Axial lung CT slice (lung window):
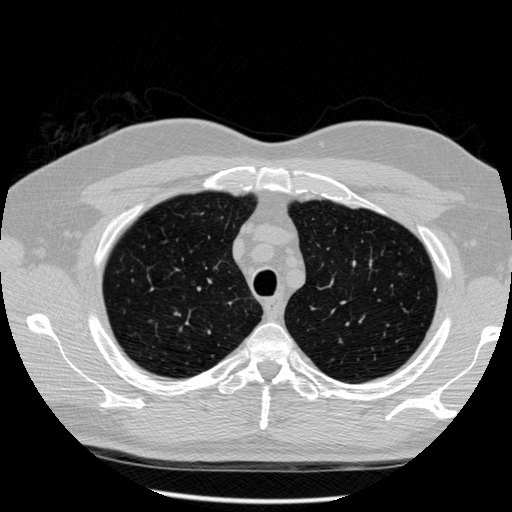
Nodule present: no